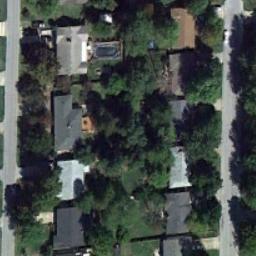
Label: residential